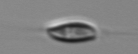
Label: Chrysochromulina